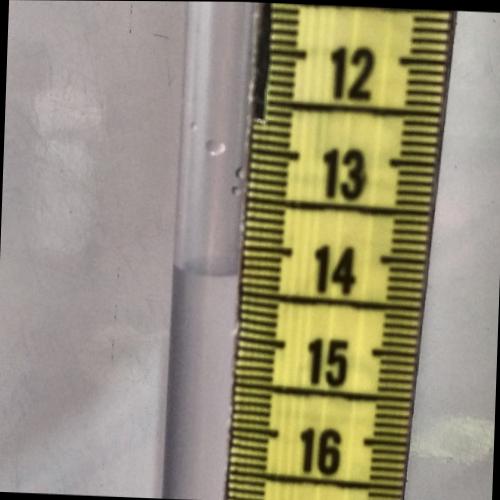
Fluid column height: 14.3 cm